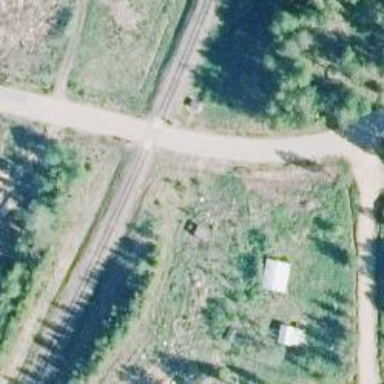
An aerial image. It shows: Level crossing with light signals and saltire markings.